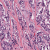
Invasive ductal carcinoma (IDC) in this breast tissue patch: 1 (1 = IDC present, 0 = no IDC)